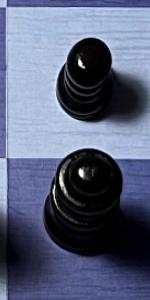
Label: Queen_Black